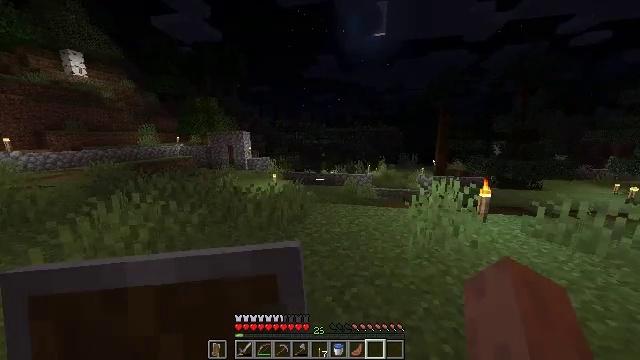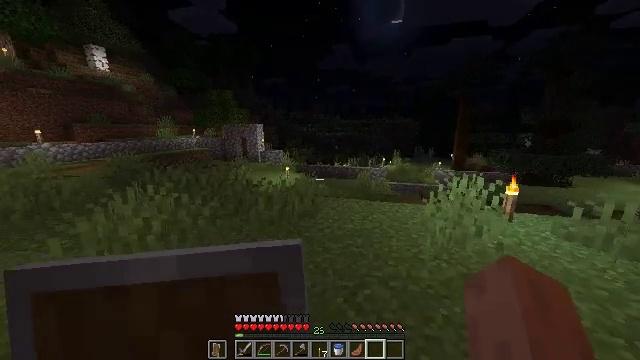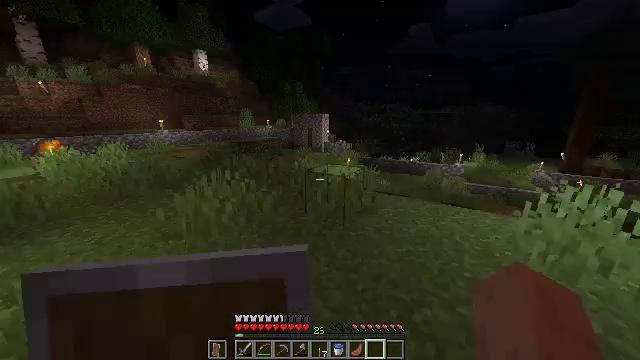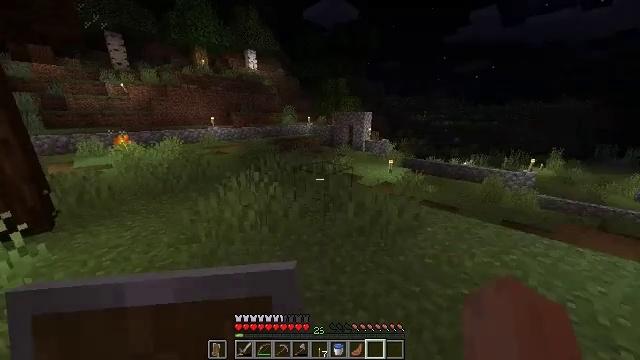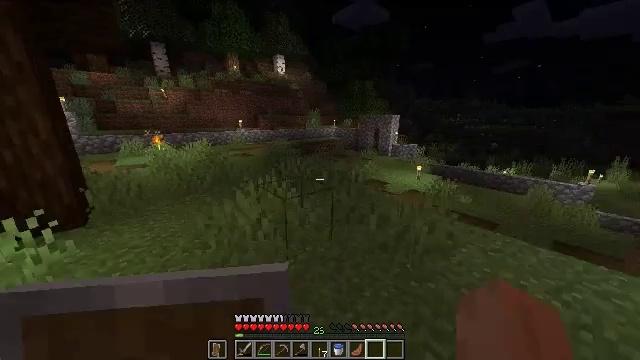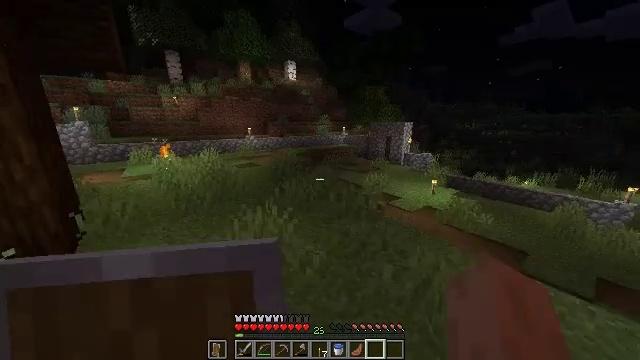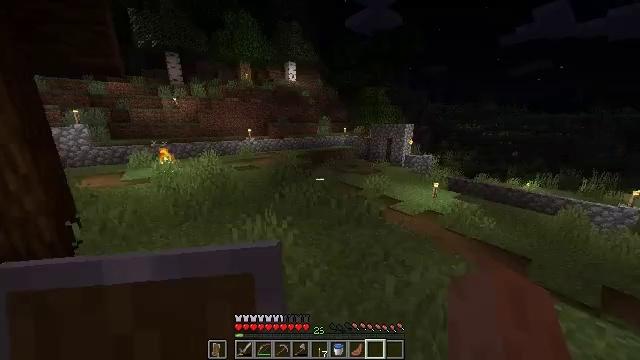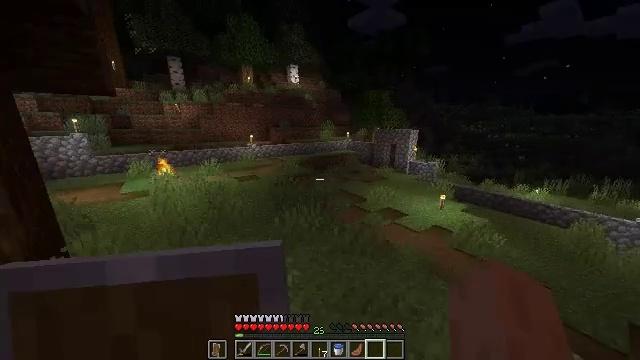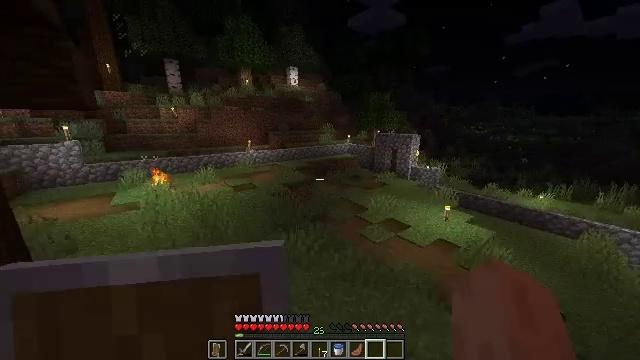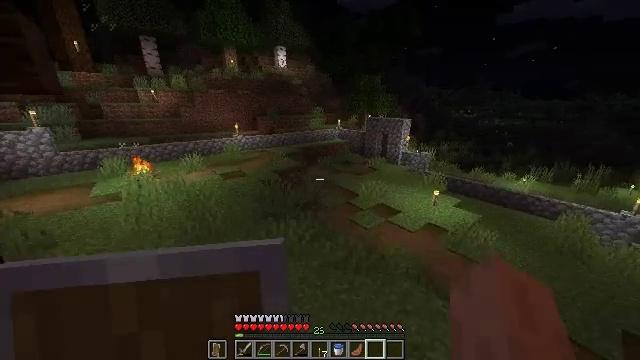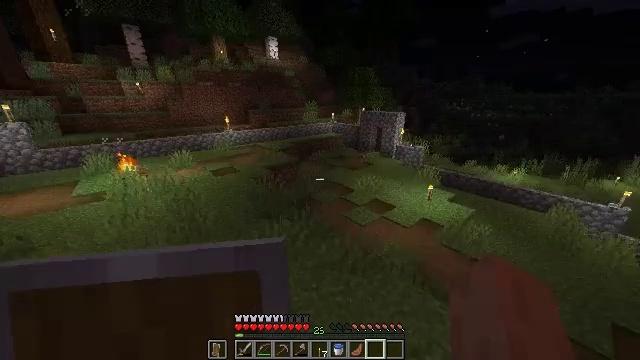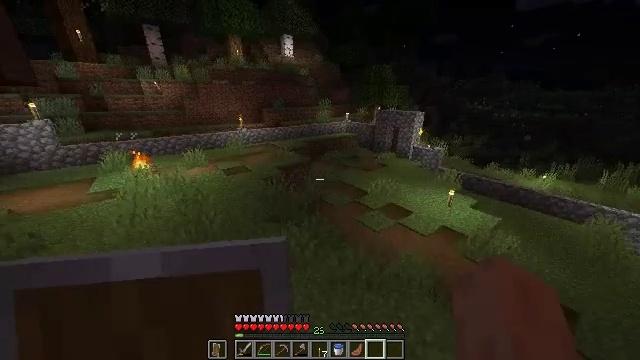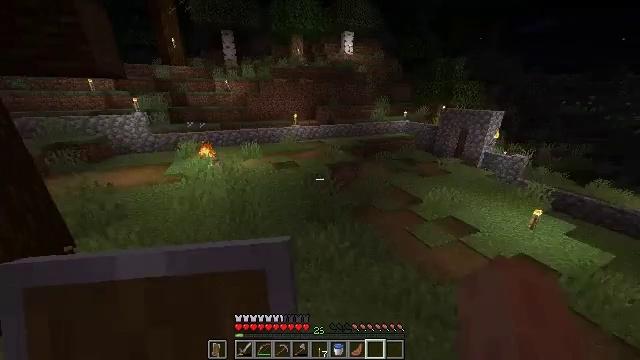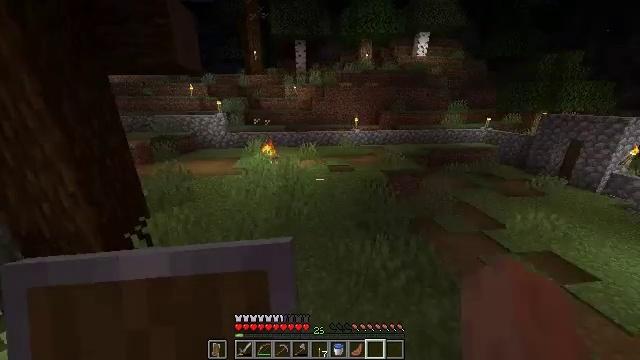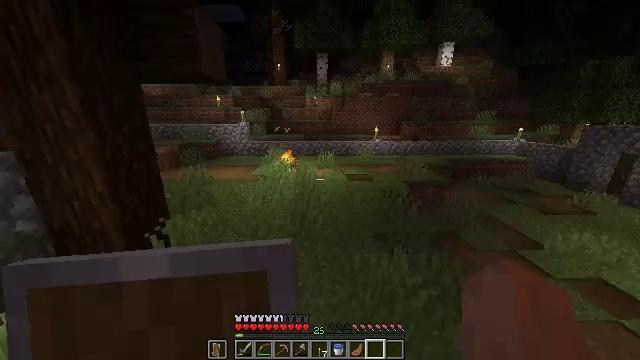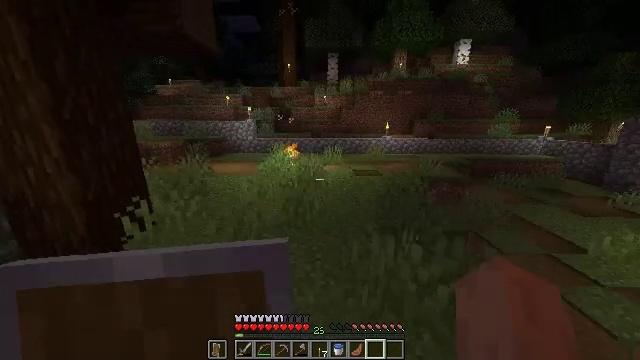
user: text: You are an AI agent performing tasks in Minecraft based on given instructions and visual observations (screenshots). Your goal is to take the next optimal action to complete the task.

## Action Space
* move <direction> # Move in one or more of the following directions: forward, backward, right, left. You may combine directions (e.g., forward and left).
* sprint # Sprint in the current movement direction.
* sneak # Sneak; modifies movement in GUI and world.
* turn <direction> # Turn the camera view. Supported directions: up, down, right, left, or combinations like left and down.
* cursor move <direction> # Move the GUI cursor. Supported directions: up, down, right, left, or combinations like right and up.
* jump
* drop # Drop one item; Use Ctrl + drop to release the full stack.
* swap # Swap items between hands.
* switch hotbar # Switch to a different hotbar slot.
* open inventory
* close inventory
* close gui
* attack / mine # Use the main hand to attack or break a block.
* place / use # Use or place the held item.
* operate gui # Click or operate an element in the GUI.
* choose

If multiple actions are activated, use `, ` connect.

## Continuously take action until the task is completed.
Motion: motion action
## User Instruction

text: Use the crafting grid to craft an iron door.
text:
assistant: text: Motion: move forward, turn left and down
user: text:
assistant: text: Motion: move forward, turn left and down
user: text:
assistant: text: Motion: move forward, turn left
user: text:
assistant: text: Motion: move forward, turn left
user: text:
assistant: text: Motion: move forward, turn left, jump
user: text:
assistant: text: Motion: move forward, jump
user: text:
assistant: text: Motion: move forward, jump
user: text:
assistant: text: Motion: move forward, jump
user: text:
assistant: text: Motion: move forward, turn right and down
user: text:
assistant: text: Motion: move forward, turn right and down
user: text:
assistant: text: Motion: move forward, turn left
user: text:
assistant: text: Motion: move forward, turn left
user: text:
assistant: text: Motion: move forward, turn left and up
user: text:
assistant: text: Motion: move forward, turn left and up
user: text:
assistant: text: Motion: move forward, turn left and up
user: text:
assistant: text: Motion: move forward, turn left
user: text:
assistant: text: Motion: move forward, turn left
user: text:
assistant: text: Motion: move forward, turn left
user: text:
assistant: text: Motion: move forward, turn left
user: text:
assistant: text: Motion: move forward, turn left and up, jump
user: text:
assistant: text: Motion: move forward, turn left and up, jump
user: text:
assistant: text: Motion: move forward, jump
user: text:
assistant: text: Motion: move forward
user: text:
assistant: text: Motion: move forward
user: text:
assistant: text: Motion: move forward and move right
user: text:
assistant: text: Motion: move forward and move right
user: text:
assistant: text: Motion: move forward and move right, turn right
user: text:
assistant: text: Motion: move forward and move right, turn right and down
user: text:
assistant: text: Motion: move forward and move right, turn right and down
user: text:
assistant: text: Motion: move forward, turn right and down